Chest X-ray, AP view. Patient: 47 years old, sex M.
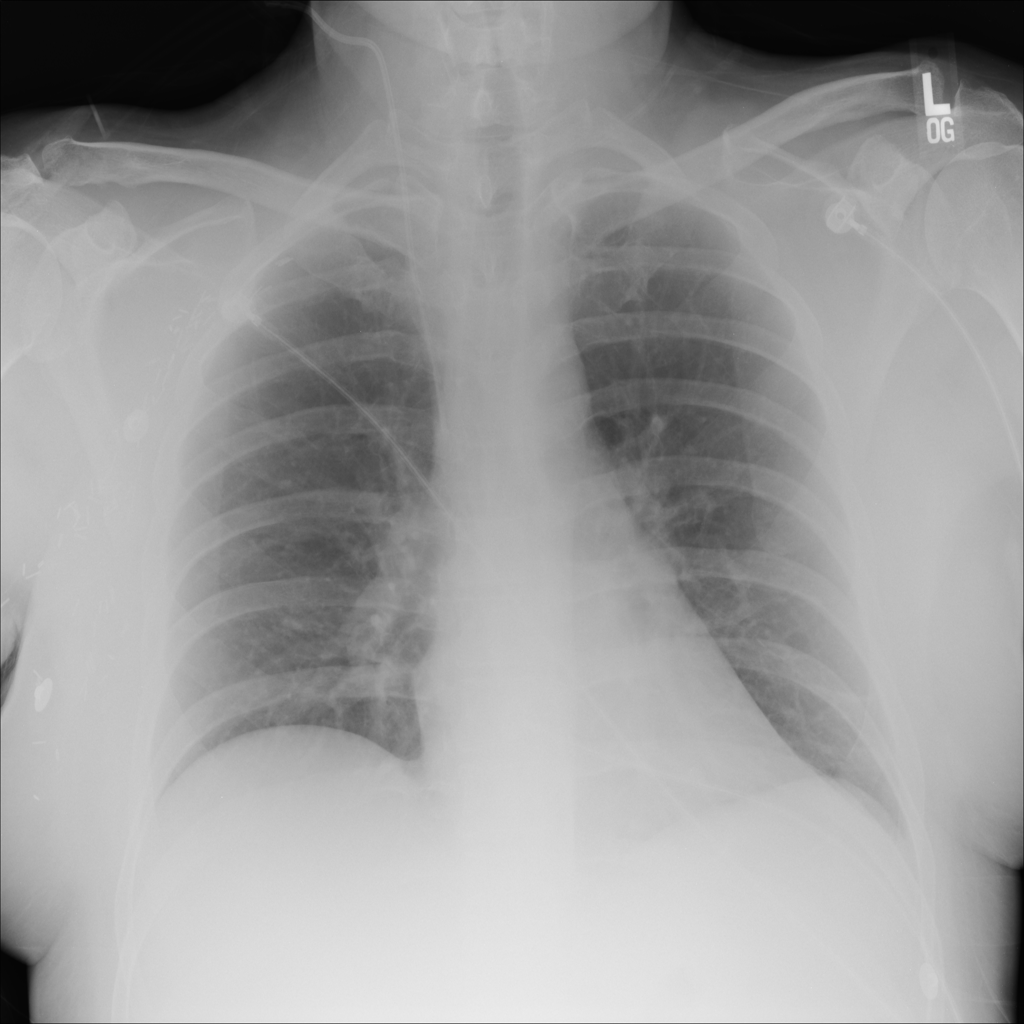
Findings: Atelectasis